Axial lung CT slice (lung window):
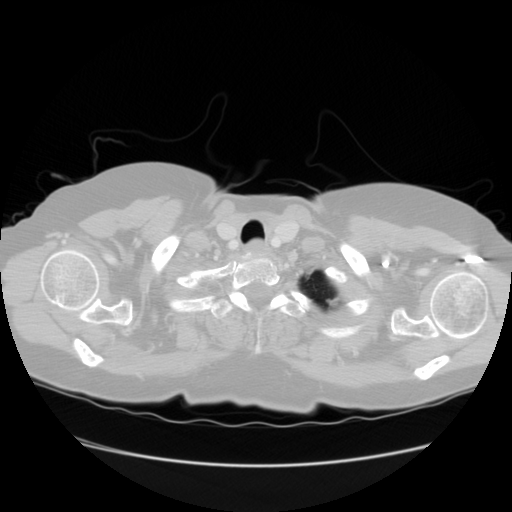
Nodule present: no